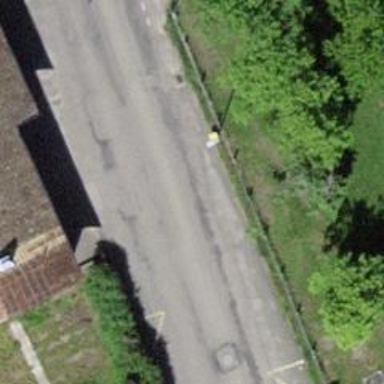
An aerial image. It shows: Post box.